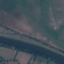
Land use / land cover: River